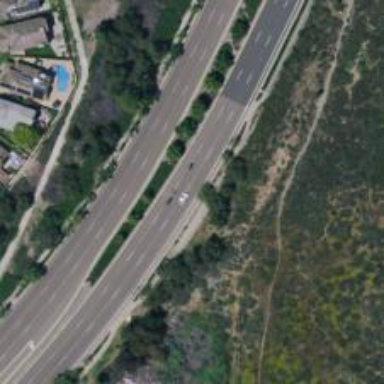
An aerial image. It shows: Expressway with asphalt surface categorized as trunk highway.